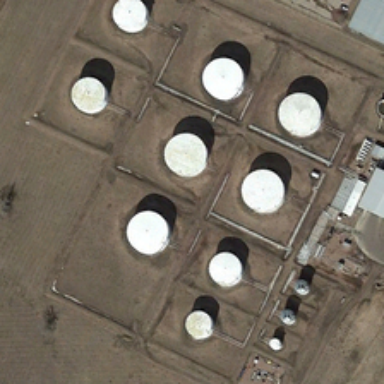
Many storage tanks are surrounded by bareland .